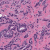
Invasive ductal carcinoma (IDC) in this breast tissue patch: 1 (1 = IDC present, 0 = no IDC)